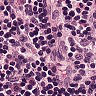
Metastatic tissue present: no